Interaction volume radius: 5 \u00c5
Interaction volume height: 35 \u00c5
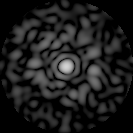
Disorder parameter: 0.861